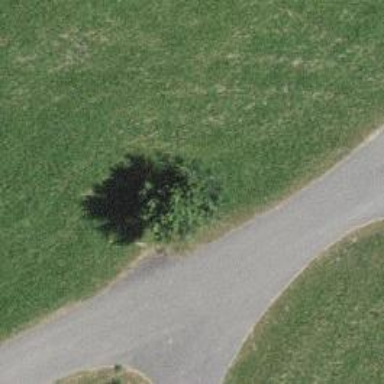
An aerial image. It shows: Beautiful tree in nature.